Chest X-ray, PA view. Patient: 24 years old, sex M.
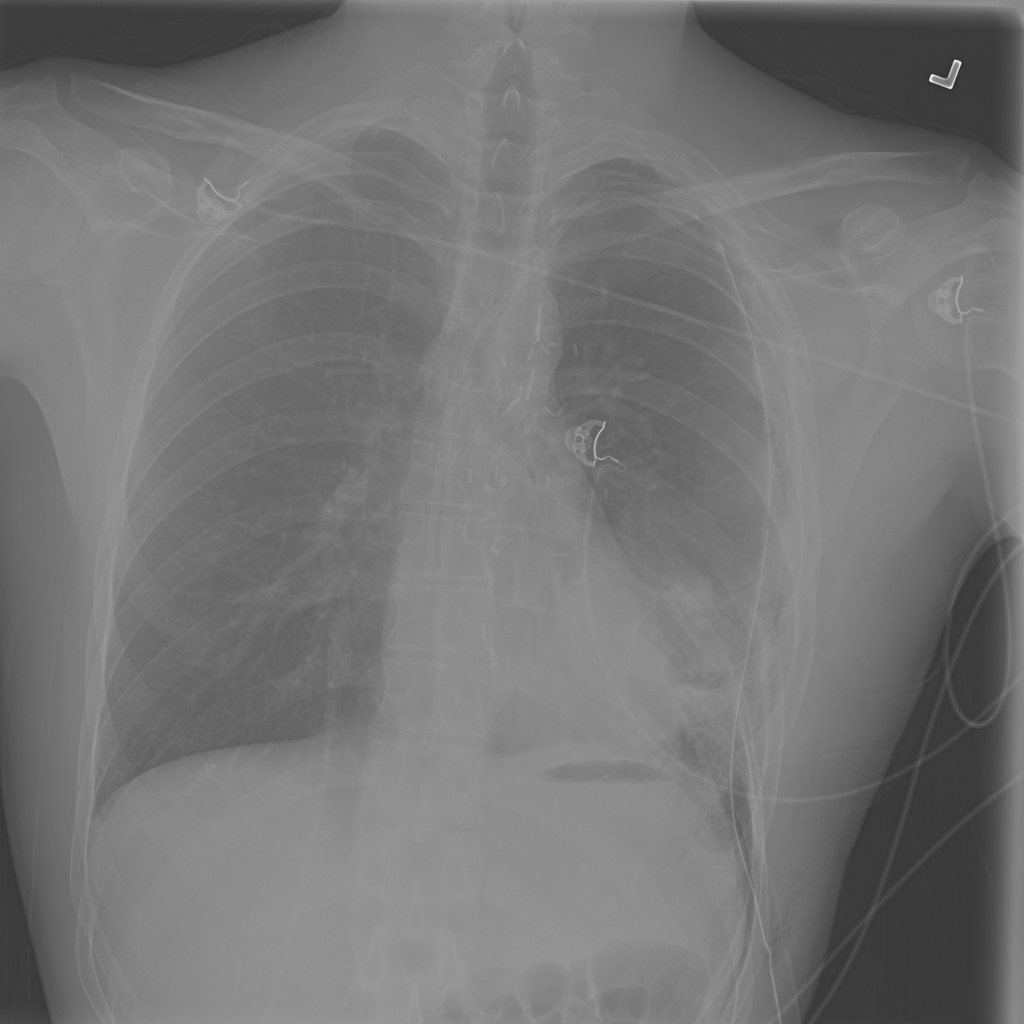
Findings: Emphysema, Pneumothorax